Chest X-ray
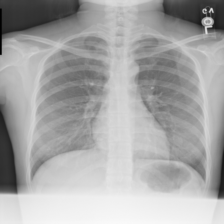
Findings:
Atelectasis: negative
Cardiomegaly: negative
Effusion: negative
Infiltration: negative
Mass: negative
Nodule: negative
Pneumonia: negative
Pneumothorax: negative
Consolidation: negative
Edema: negative
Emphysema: negative
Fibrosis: negative
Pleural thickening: negative
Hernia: negative